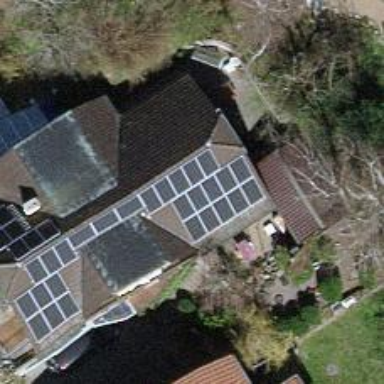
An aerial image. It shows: Solar power generator with photovoltaic panels.